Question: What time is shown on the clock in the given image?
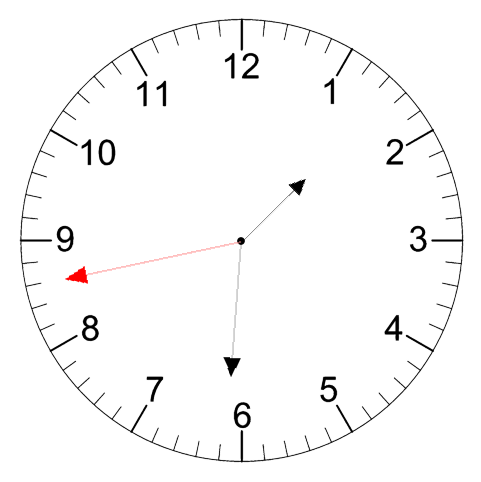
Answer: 01:30:43